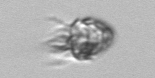
Label: Ciliophora